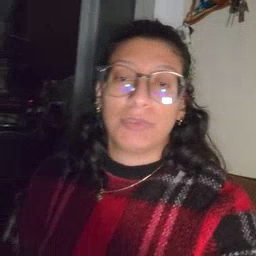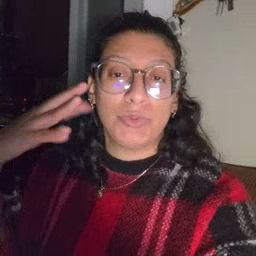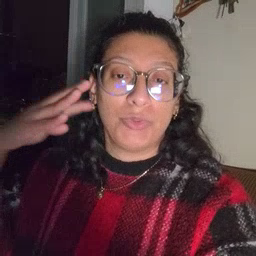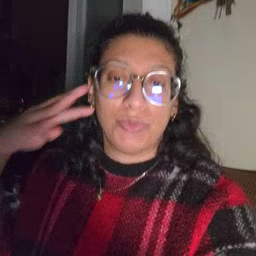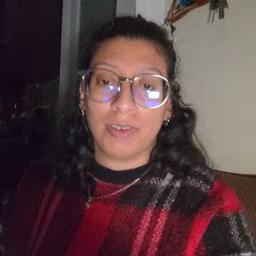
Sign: noisy